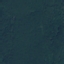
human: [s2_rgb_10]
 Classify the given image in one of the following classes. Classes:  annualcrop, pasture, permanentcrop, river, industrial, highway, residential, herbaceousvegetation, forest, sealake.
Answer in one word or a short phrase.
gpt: Forest